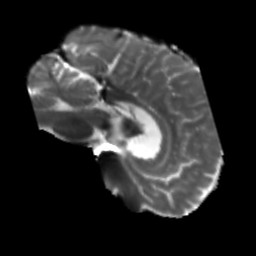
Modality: T2w
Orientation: sagittal
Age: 59
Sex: male
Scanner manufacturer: siemens
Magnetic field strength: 3 T
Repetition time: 5.25 s
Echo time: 0.08 s